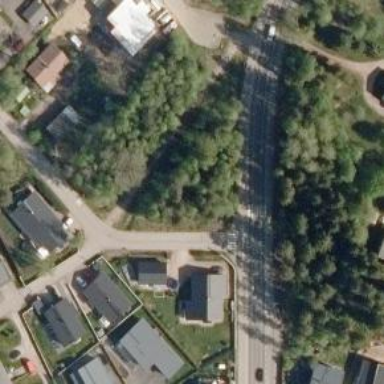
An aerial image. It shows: Road with "give way" sign.